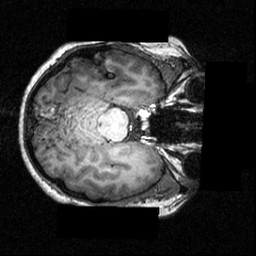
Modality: T1w
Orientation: axial
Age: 20
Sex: female
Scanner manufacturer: siemens
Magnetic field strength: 3.951 T
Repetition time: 1.5 s
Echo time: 0.00335 s